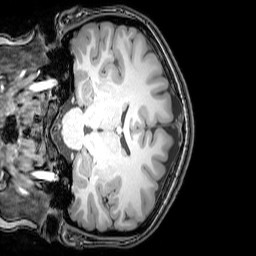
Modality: T1w
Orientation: coronal
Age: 21
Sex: female
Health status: healthy
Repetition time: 0.081 s
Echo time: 0.037 s